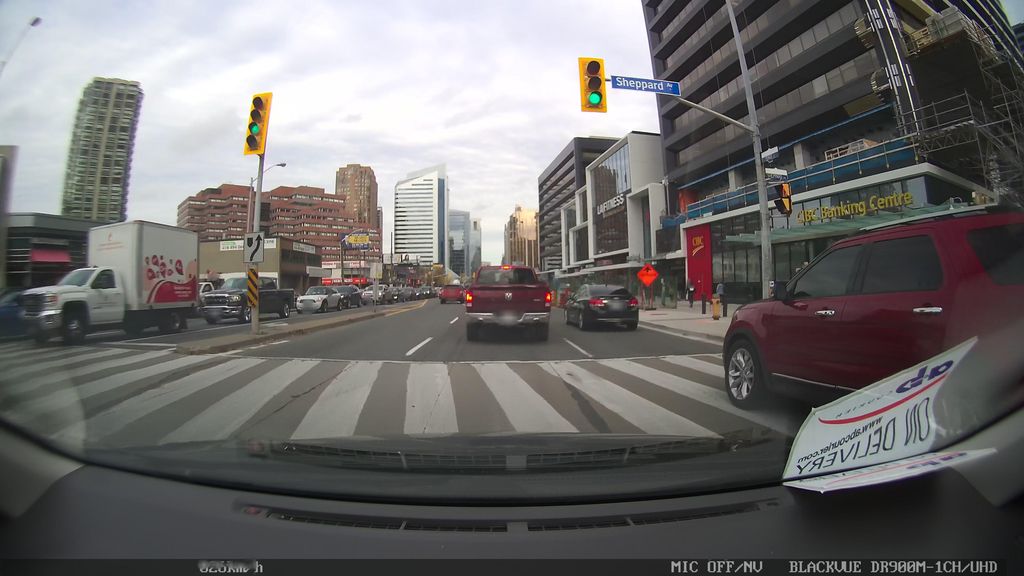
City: toronto